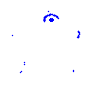
Particle: kaon